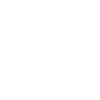
Label: not_dusty